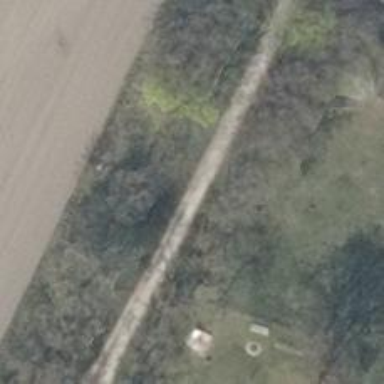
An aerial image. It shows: Gravel track with grade3 tracktype.